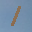
Label: 1